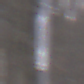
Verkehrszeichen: EndeFahrradzone
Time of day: Midday
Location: Outdoor (Nature)
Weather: Overcast
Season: Autumn
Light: Natural